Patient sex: F
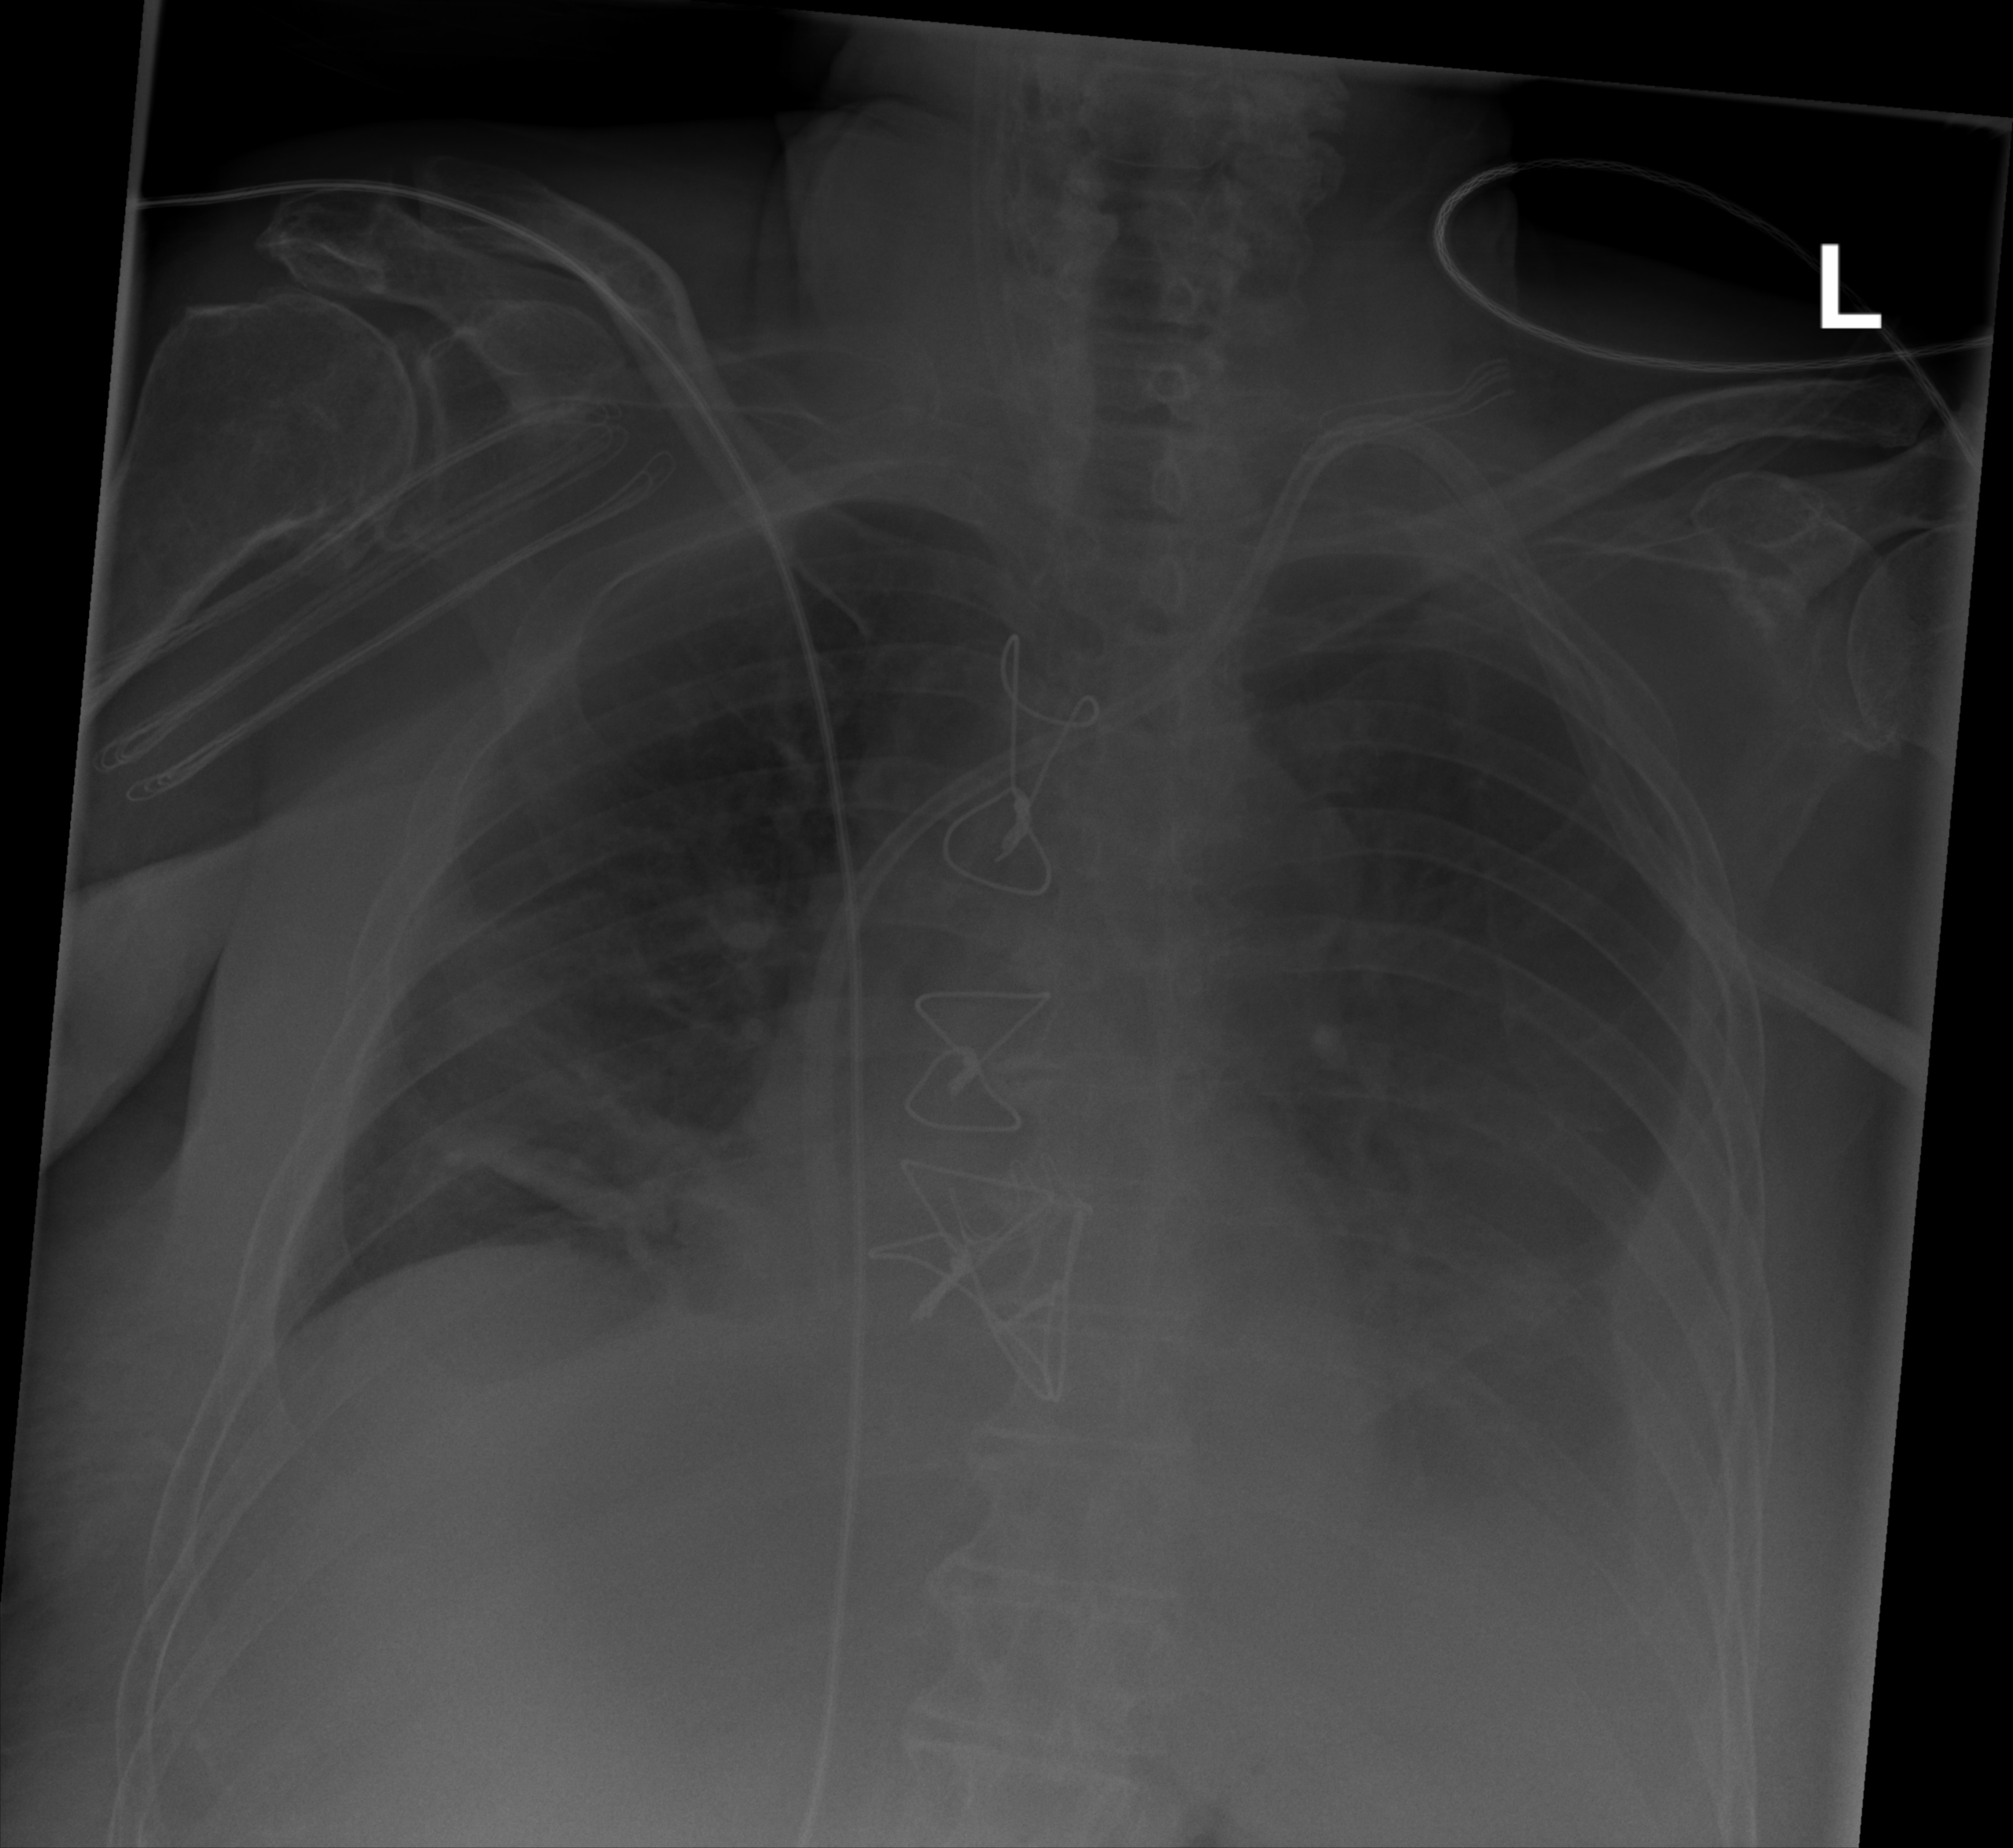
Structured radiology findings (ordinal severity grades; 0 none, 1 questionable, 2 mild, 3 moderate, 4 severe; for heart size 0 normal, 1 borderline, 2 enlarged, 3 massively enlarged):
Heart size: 0
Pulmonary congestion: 0
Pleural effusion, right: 2
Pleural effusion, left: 3
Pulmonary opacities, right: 0
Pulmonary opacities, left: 0
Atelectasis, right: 2
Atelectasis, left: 2